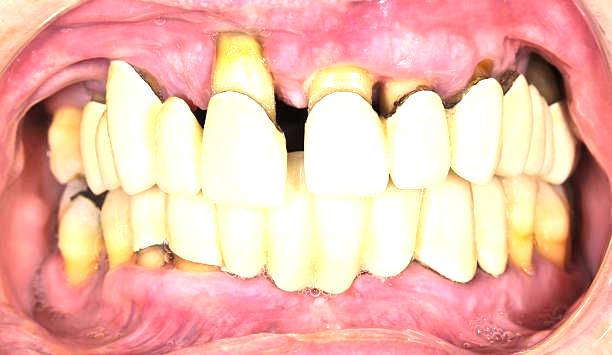
Condition: Gingivitis